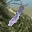
Label: 1